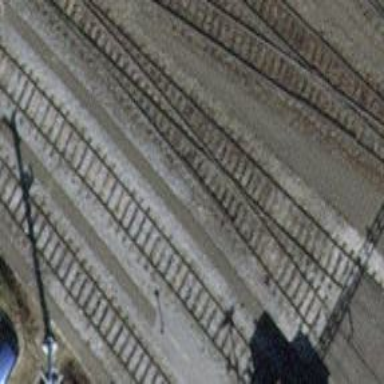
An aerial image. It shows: Rail yard with electrified contact lines for the railway.